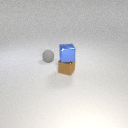
small brown metal cube below small blue metal cube